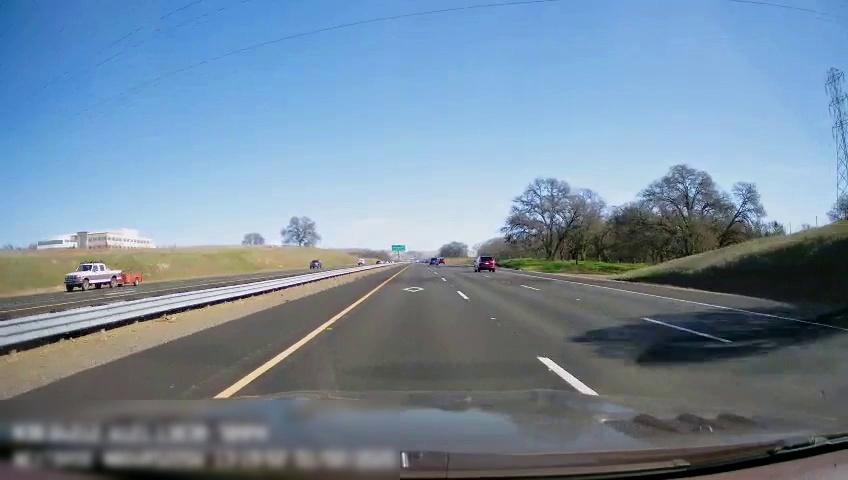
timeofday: Day
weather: Sunny
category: Drivable Space
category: Drivable Space
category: Vehicles | Truck
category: Vehicles | SUV
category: Vehicles | SUV
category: Vehicles | Car
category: Lanes | Opposite Lane
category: Lanes | Current Lane
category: Lanes | Current Lane
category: Lanes | Alternate Lane
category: Lanes | Alternate Lane
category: Traffic | Signs